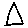
Label: triangle